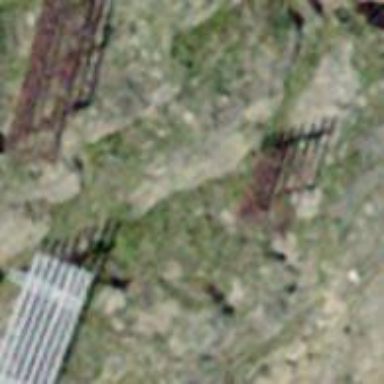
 designed to mitigate snow accumulations in specific area."